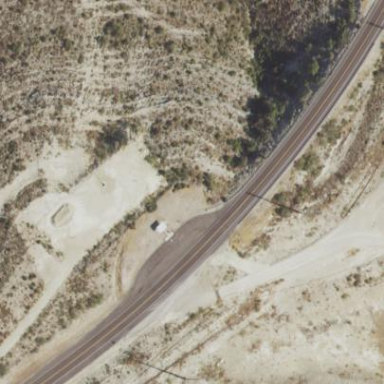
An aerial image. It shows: Rest area along the road.